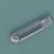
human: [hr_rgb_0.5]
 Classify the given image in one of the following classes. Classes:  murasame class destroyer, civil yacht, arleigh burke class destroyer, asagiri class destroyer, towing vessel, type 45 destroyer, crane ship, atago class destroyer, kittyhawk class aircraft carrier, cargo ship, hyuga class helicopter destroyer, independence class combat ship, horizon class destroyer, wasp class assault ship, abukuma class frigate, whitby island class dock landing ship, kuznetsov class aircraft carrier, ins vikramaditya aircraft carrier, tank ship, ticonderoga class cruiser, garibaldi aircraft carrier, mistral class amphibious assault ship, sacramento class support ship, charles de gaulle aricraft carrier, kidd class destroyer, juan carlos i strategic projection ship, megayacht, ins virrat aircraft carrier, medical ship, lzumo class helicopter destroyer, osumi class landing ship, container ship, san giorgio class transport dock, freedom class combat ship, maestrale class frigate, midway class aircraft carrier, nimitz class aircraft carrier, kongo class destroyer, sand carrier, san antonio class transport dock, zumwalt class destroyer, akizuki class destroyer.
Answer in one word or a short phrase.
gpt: Sand carrier